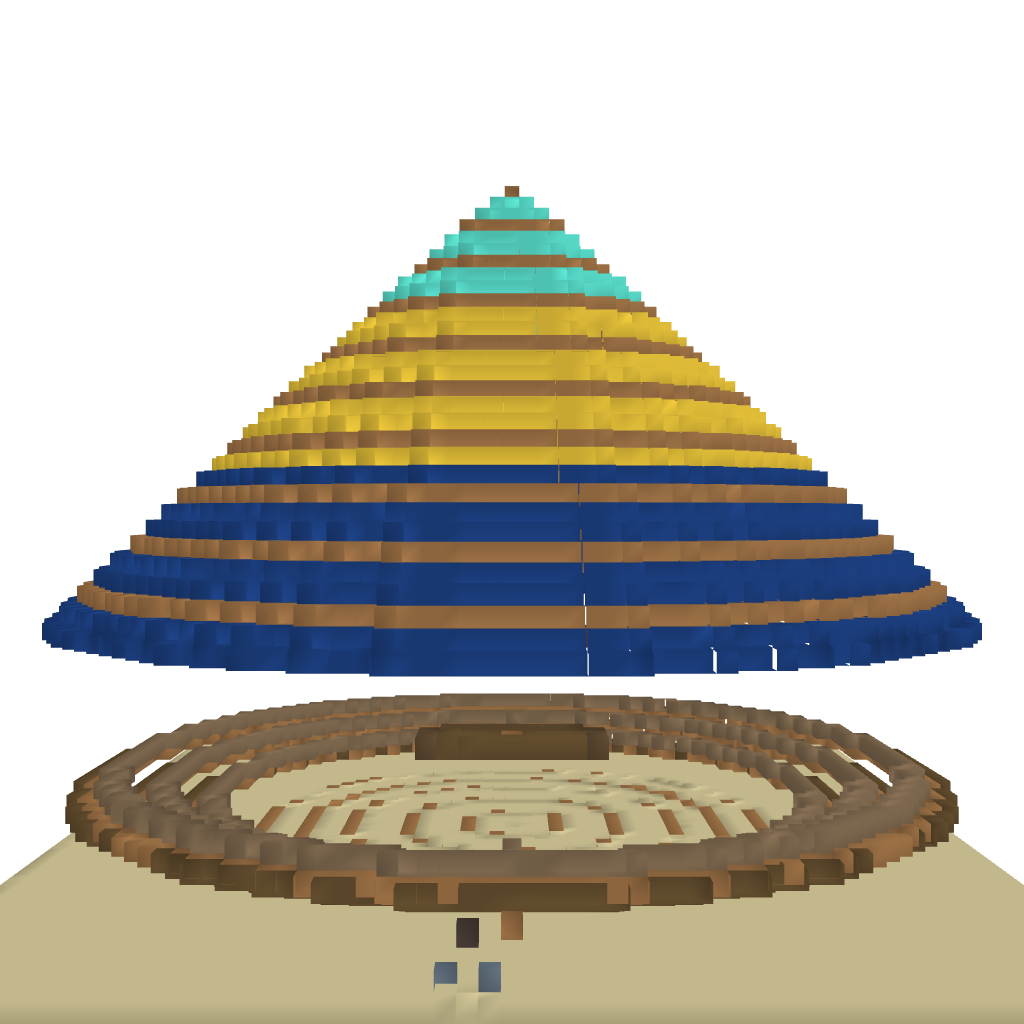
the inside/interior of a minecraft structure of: Arena